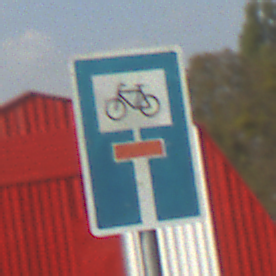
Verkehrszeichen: SackgasseRadverkehrDurchlaessig
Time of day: MorningAfternoon
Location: Outdoor (Suburban)
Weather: PartlyCloudy
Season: NotSpecified
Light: Natural